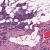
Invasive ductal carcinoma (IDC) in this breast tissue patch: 1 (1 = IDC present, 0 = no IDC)